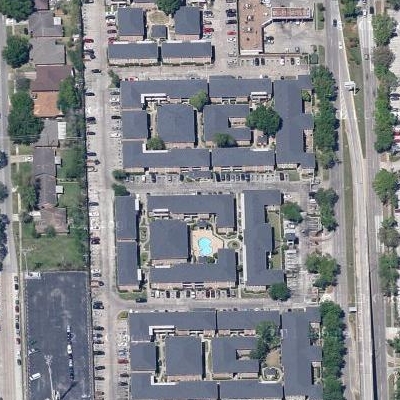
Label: fResident